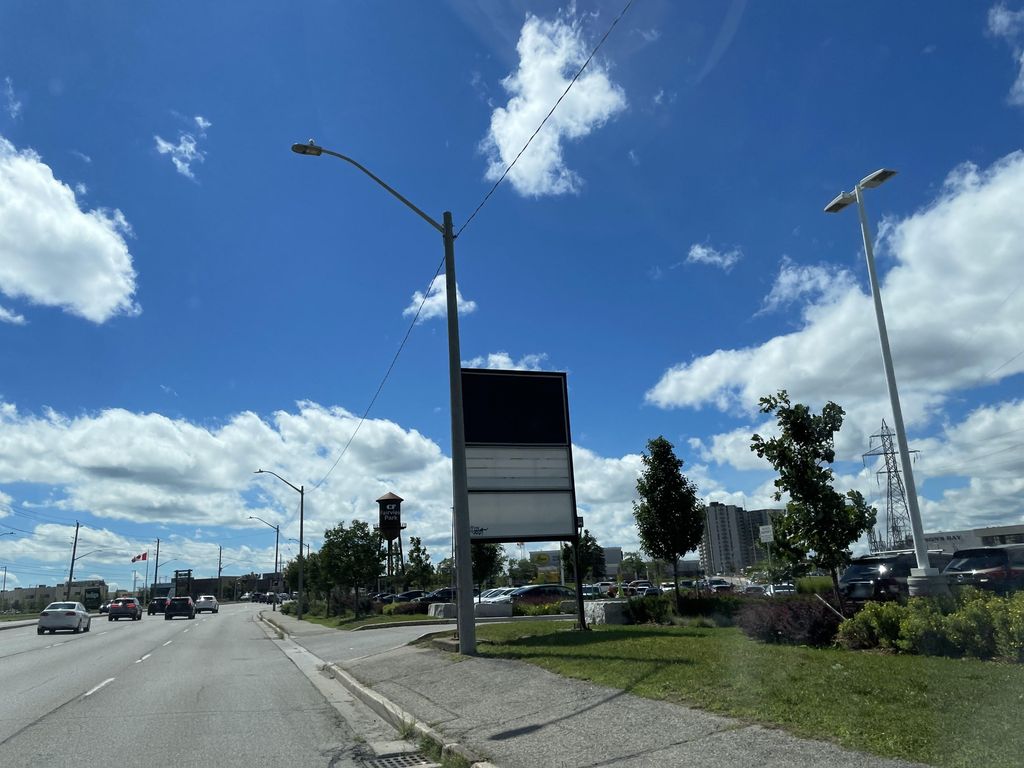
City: kitchener-waterloo